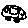
Label: car